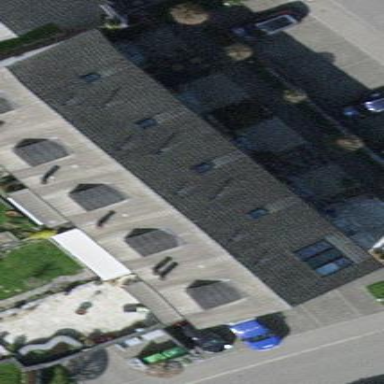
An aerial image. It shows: Semi-detached house.